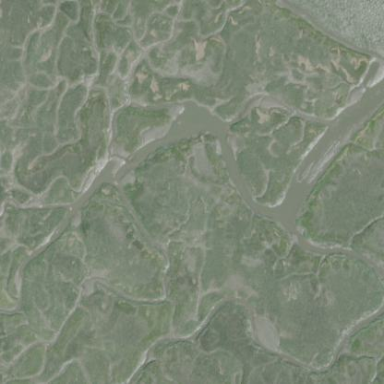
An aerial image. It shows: Saltmarsh wetland area.